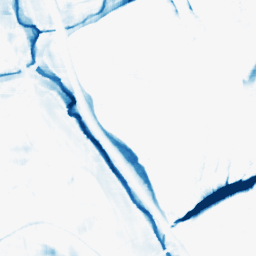
Category: morphological
Decomposition family: morphological_rect
Decomposition parameters: operation: closing
width: 20
height: 20
Upsampling method: cubic_mitchell
Upsampling parameters: scale: 8
Upsampling scale: 8